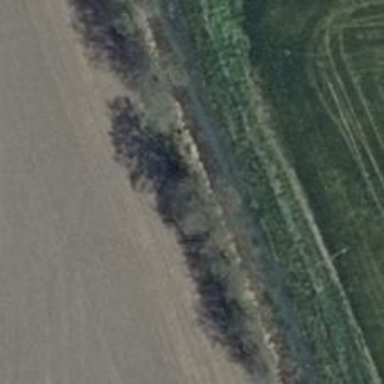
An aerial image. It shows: Row of deciduous broadleaved trees.